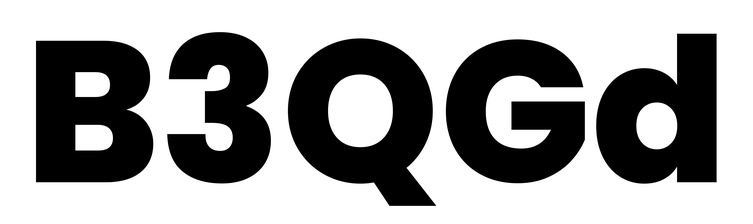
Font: Poppins-ExtraBold